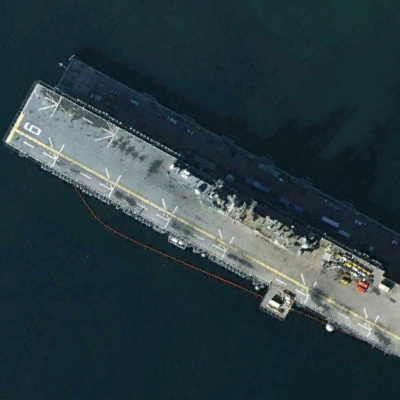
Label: Wasp-class_assault_ship